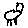
Label: cat